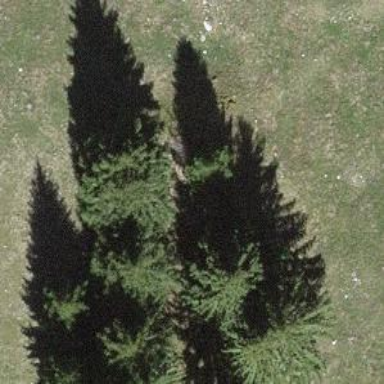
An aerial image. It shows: Agricultural area characterized by evergreen needle-leaved trees.